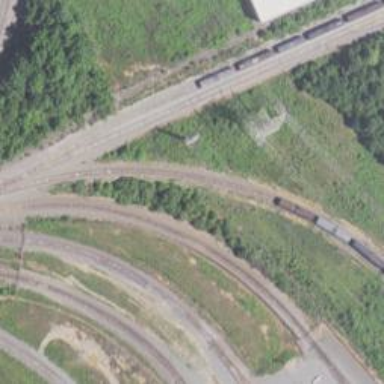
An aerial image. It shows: Rail spur service.